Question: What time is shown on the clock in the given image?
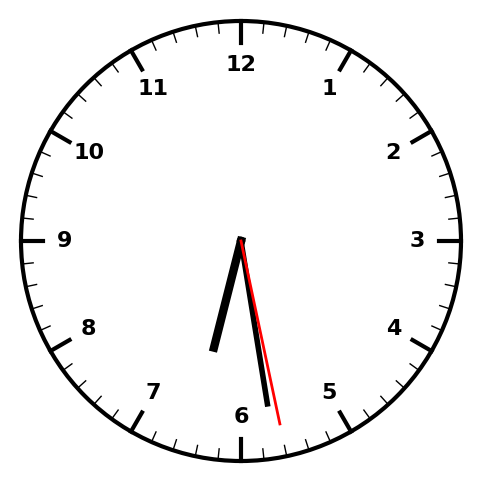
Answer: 06:28:28